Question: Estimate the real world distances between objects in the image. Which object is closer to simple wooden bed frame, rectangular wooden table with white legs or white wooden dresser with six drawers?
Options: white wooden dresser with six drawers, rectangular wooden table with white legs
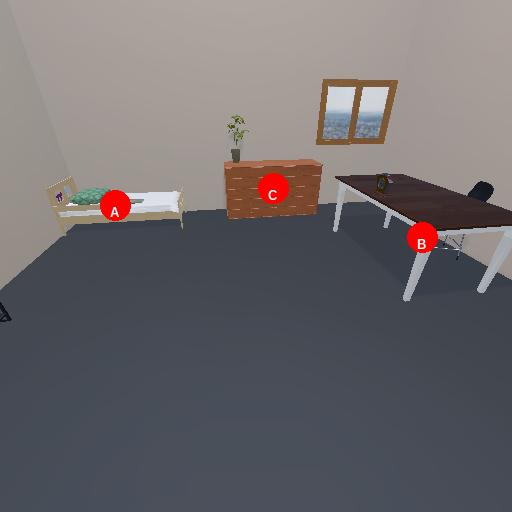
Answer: white wooden dresser with six drawers